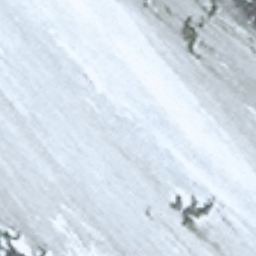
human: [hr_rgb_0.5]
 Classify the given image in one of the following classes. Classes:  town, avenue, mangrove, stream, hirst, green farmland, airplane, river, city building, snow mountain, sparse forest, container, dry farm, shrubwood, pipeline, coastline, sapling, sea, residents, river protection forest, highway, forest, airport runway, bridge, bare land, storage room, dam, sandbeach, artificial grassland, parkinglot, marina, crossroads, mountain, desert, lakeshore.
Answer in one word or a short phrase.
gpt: snow mountain